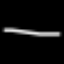
Label: line